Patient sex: M
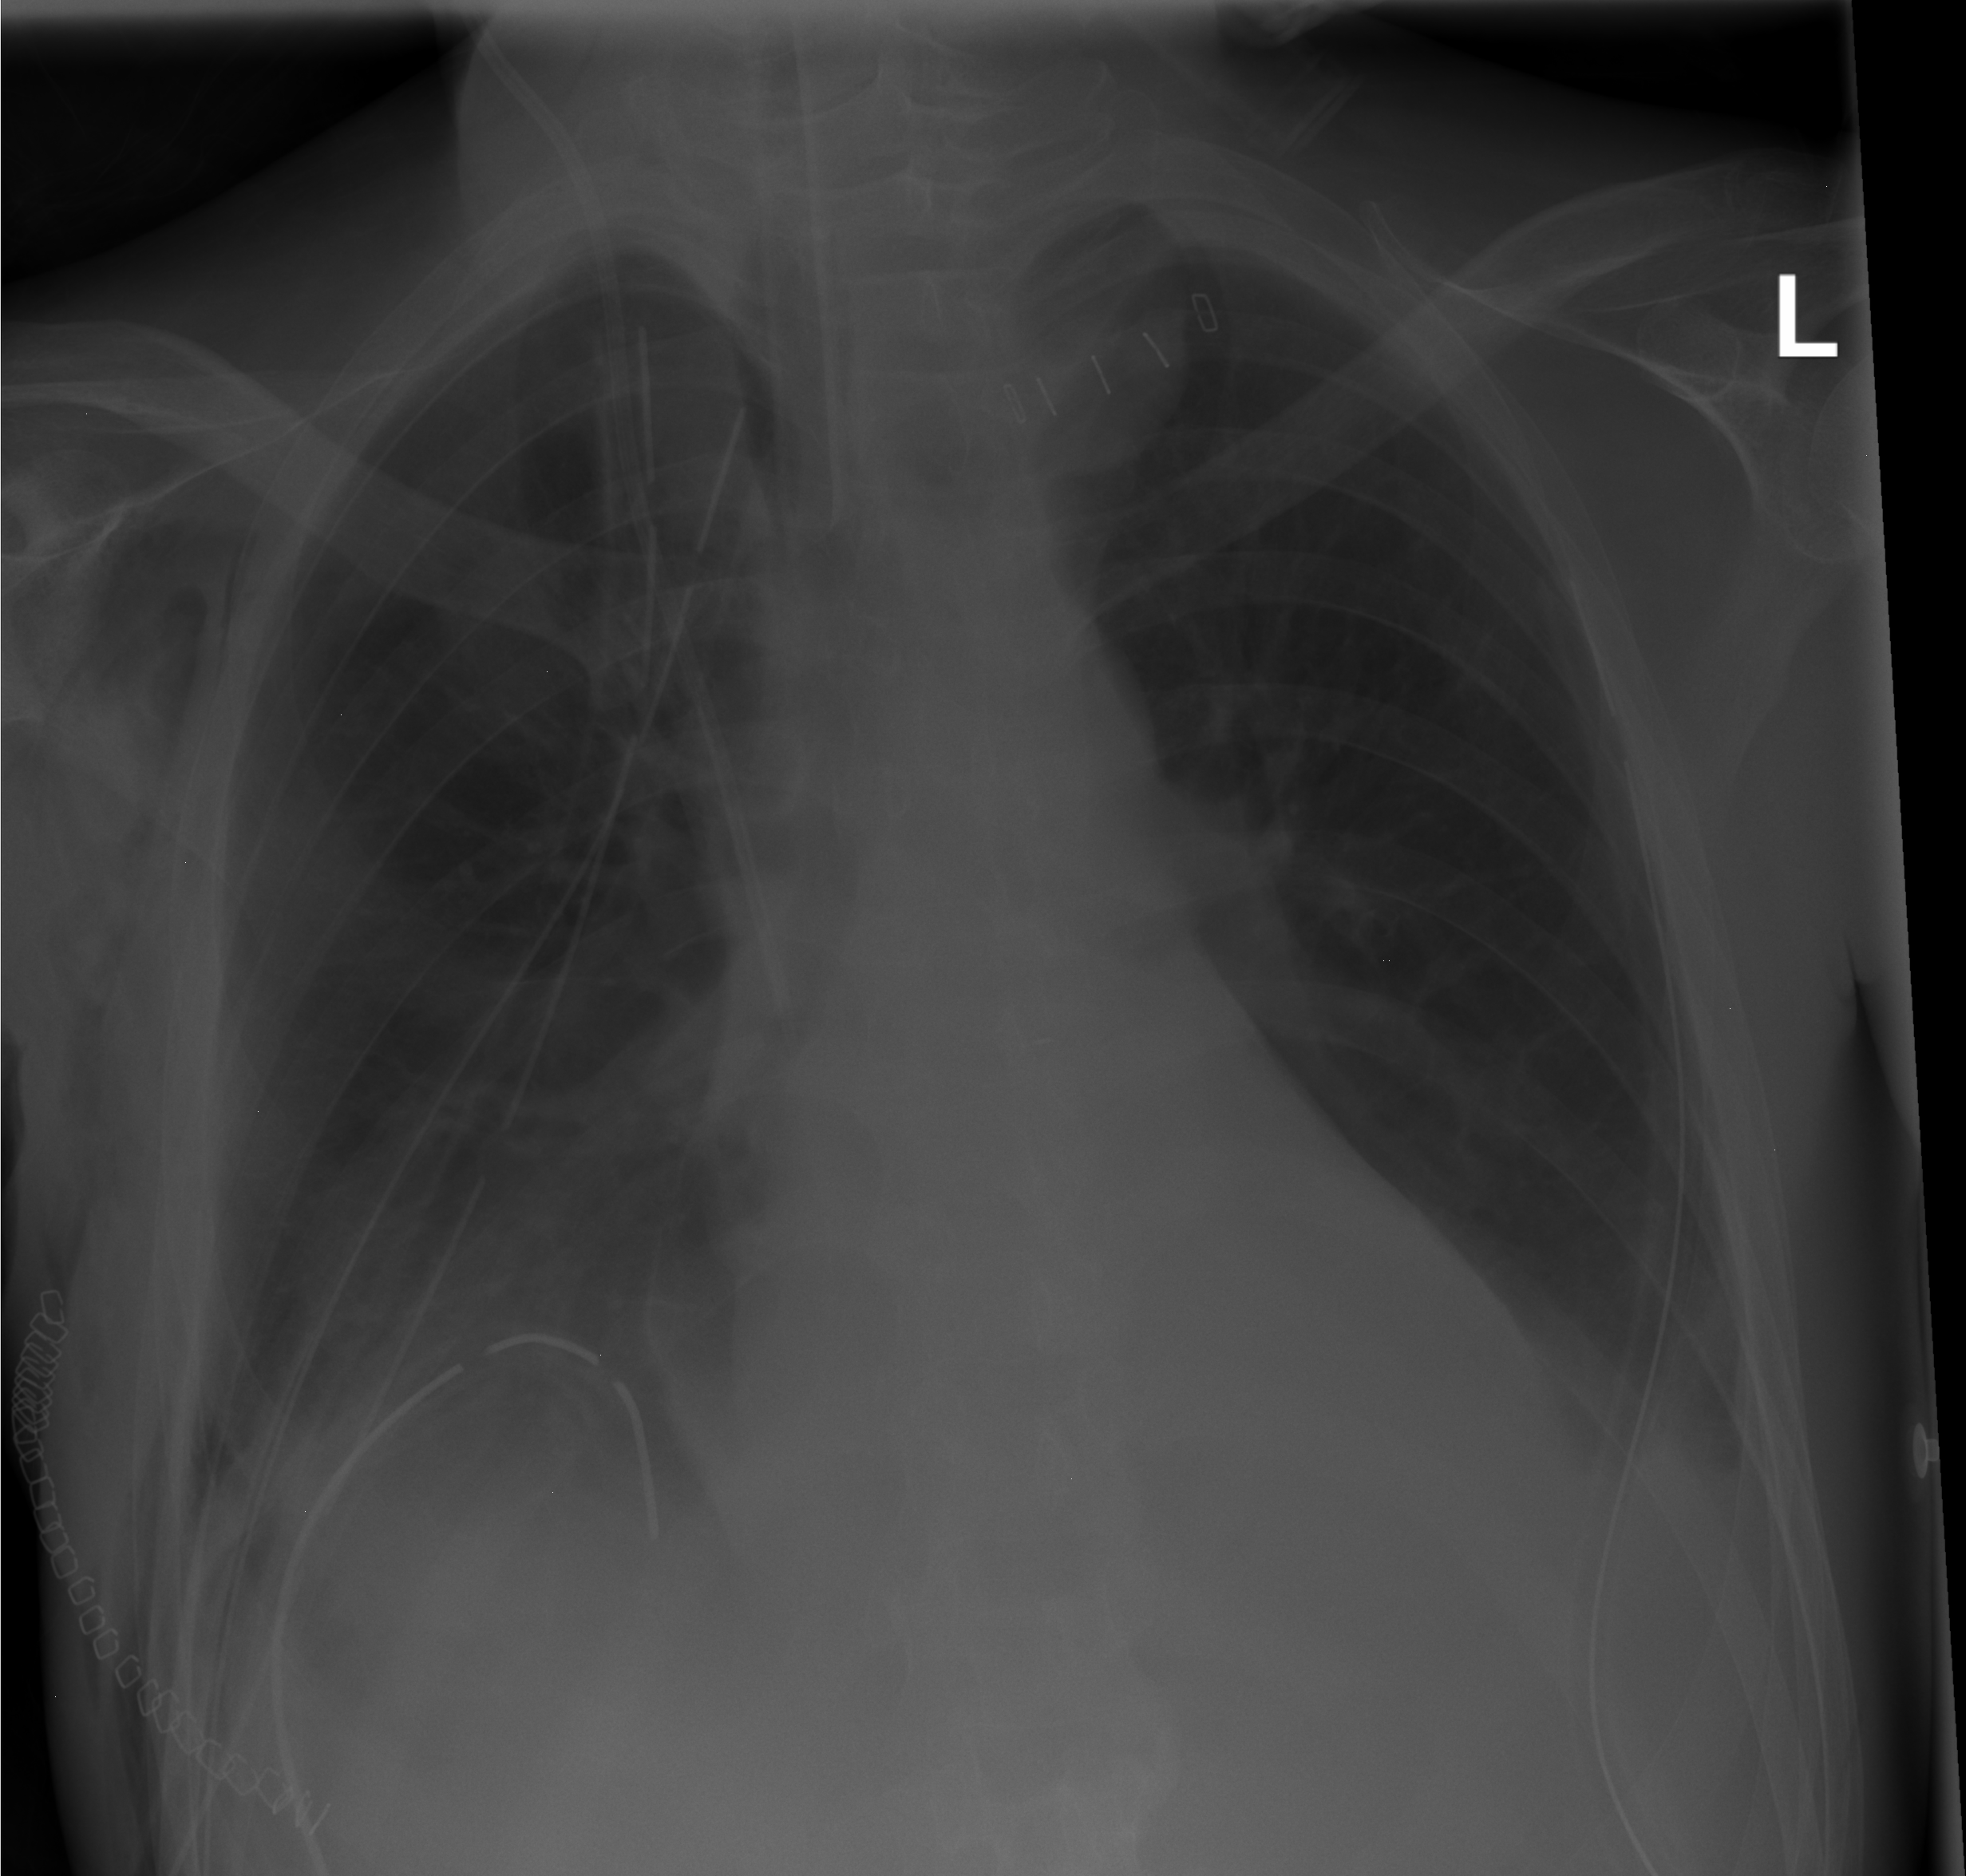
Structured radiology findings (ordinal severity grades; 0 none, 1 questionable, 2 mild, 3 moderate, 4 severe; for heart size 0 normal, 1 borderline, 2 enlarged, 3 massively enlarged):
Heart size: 0
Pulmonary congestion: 0
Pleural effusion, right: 2
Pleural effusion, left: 2
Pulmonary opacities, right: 2
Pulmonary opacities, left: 0
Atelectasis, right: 3
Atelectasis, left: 2